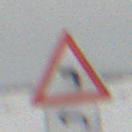
Verkehrszeichen: KurveLinks
Zusatzzeichen unten: RichtungsangabeDurchPfeile2
Umgebung: Outdoor, Nature
Tageszeit: MorningAfternoon
Wetter: Overcast
Licht: Natural
Jahreszeit: Winter
Kontrast: LowContrast